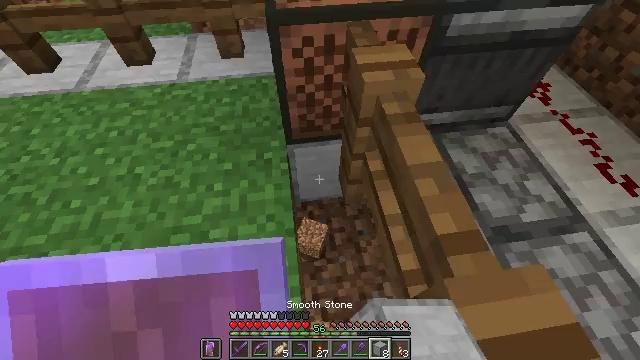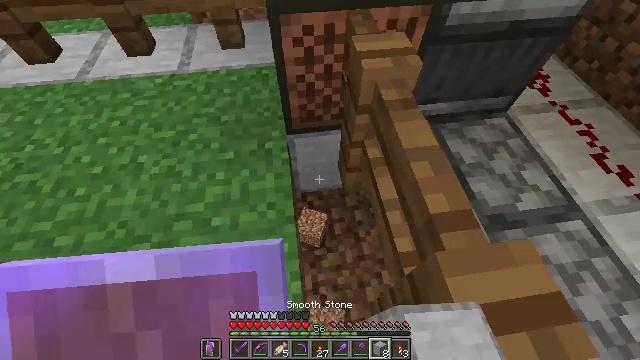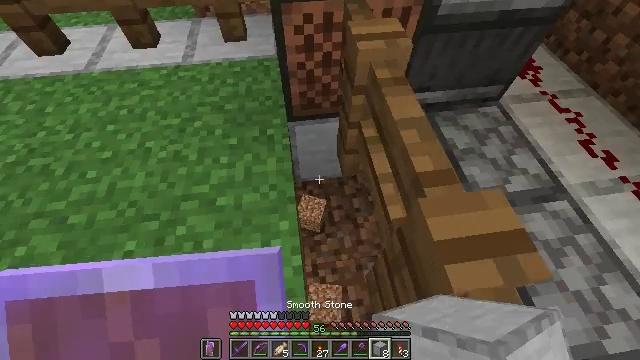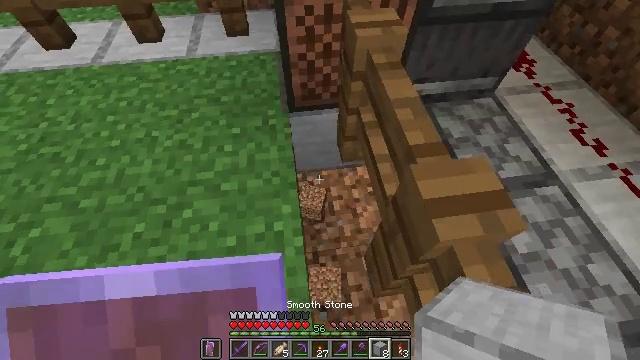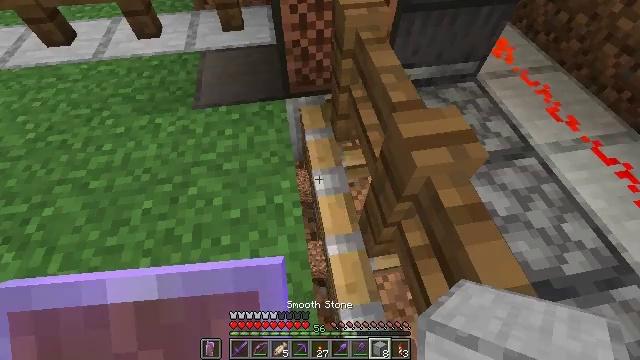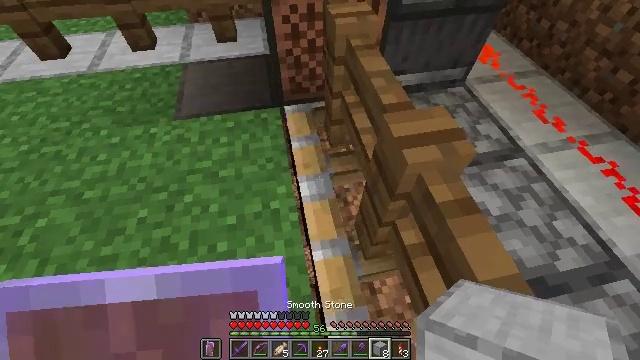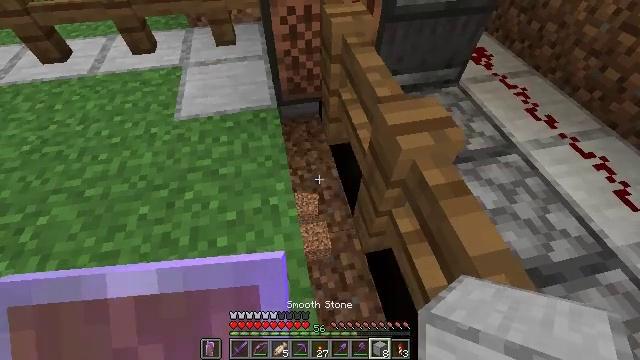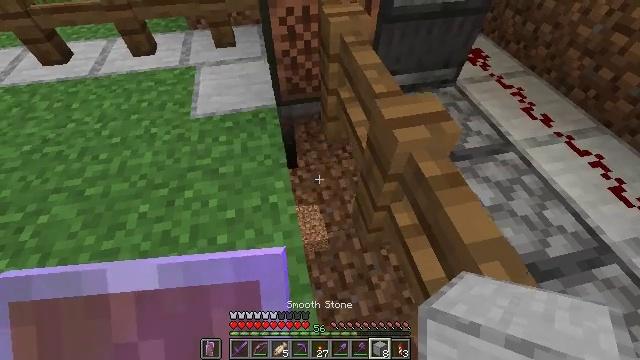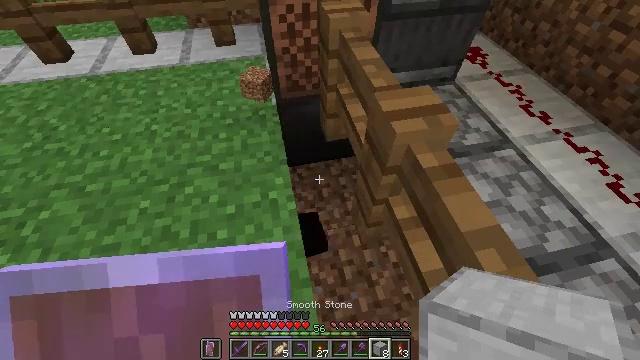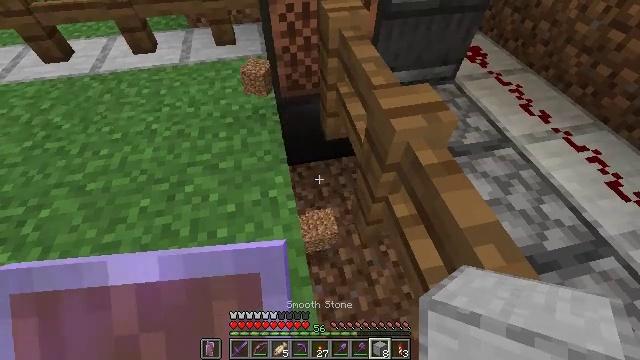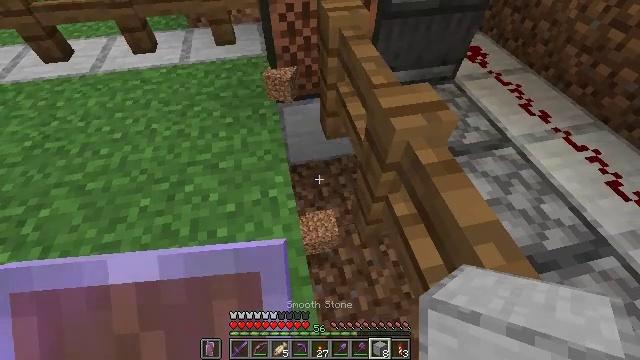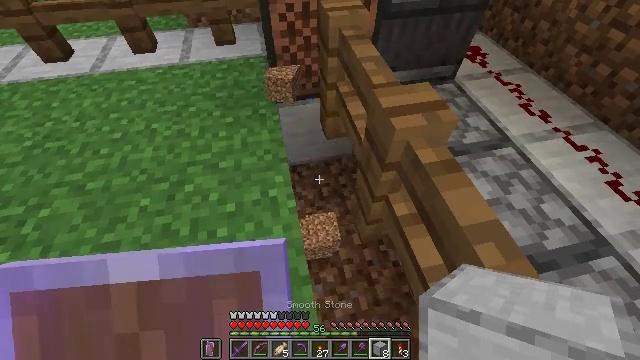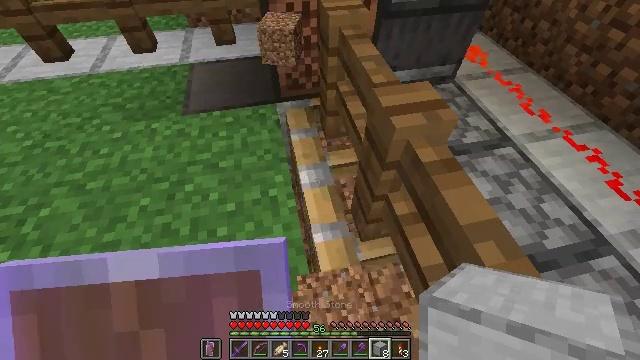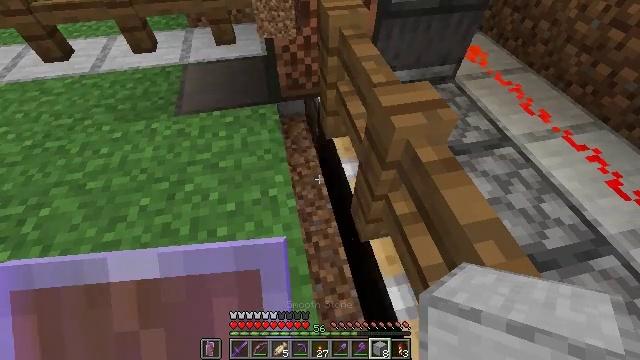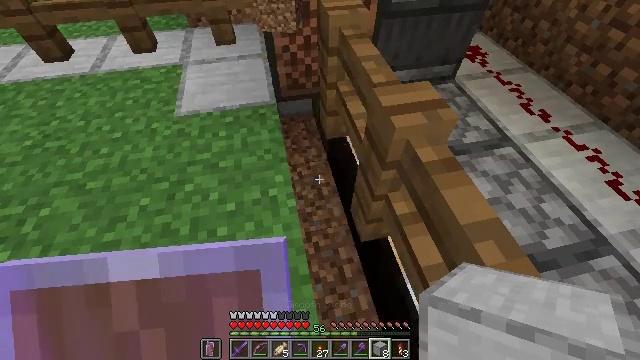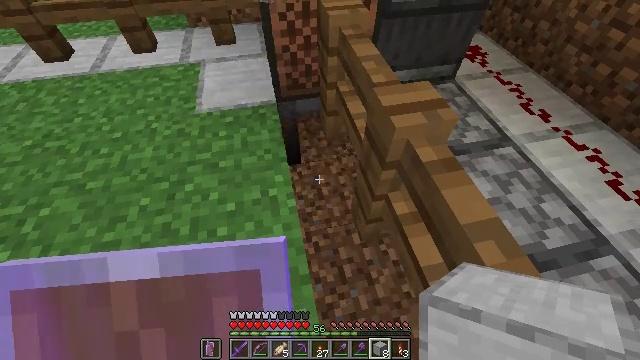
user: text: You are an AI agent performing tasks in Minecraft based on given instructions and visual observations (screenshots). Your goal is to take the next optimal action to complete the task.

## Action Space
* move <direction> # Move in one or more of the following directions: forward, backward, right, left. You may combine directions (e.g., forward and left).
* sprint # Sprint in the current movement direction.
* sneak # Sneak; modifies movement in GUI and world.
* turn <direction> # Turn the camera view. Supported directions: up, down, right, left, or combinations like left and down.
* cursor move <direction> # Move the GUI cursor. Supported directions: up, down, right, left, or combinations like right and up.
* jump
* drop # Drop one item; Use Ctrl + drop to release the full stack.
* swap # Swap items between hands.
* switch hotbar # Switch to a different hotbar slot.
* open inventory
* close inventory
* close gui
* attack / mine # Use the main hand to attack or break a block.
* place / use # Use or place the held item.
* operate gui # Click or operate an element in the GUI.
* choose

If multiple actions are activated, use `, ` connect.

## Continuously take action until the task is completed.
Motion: motion action
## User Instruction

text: Collect redstone wire by mining it.
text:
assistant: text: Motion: move back, turn down
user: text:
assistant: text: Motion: move back
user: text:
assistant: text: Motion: move back
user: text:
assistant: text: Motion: turn right
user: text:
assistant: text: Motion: turn right and up
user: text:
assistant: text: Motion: turn up
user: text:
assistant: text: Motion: no_op
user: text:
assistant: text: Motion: no_op
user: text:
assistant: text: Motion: no_op
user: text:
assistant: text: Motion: no_op
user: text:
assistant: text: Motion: no_op
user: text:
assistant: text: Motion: no_op
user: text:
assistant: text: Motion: no_op
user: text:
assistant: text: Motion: no_op
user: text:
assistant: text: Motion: no_op
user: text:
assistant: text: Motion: no_op
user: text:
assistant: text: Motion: no_op
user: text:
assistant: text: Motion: no_op
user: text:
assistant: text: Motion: no_op
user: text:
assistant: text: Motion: no_op
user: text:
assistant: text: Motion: no_op
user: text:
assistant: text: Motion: no_op
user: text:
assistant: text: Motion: no_op
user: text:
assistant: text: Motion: no_op
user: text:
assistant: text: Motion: no_op
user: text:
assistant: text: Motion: no_op
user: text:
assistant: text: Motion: turn left
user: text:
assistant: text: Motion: no_op
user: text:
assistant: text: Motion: no_op
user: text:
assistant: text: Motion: no_op